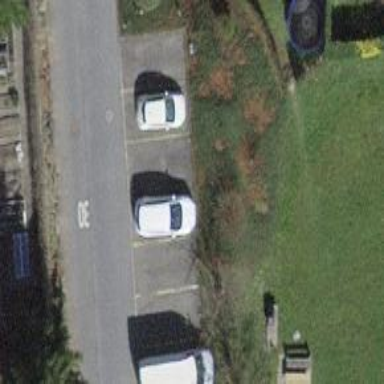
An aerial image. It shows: Street side parking area.